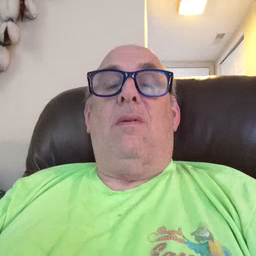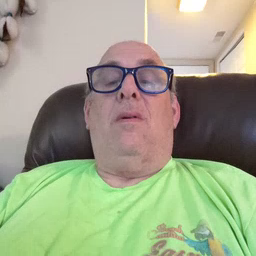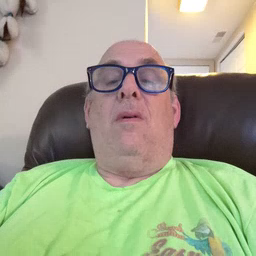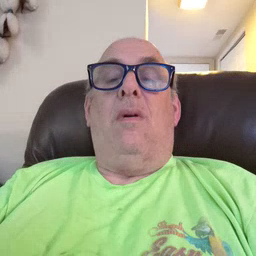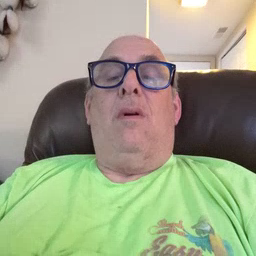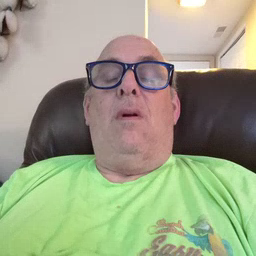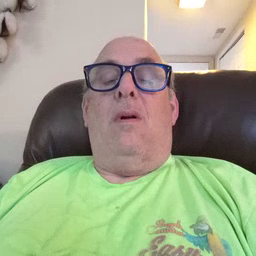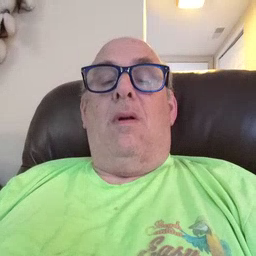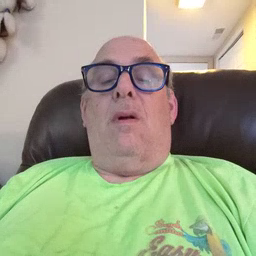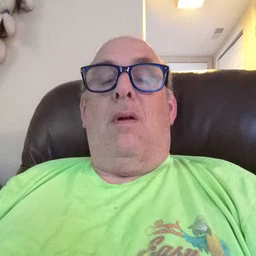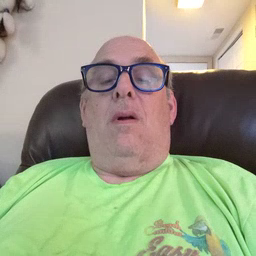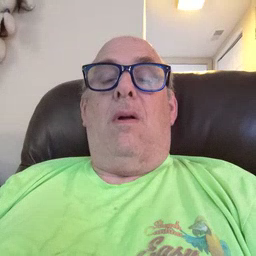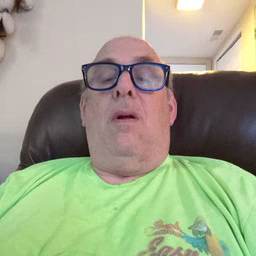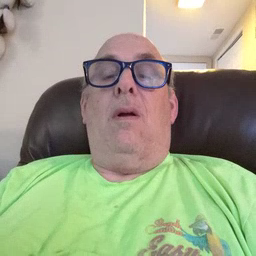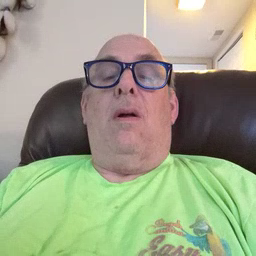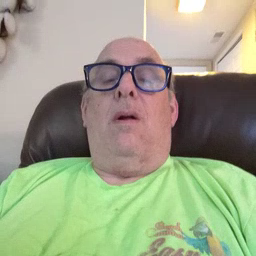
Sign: brown